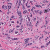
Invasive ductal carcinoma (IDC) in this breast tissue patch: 1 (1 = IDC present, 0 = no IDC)